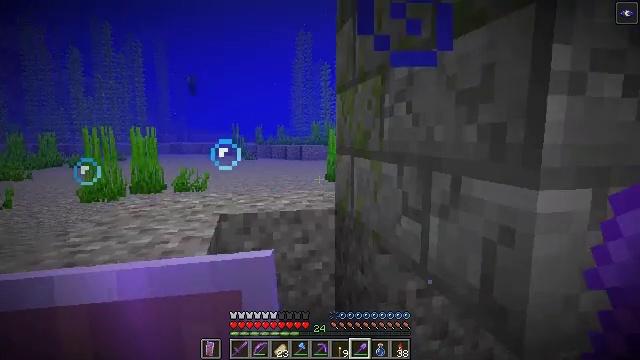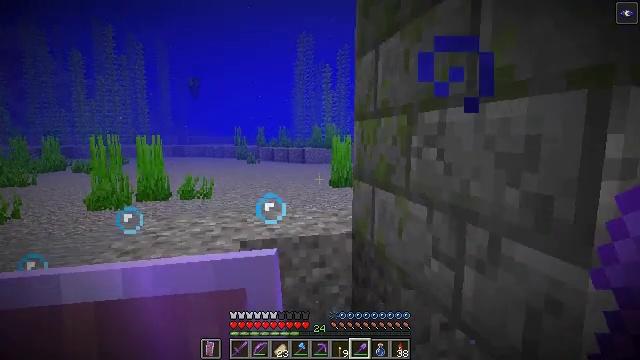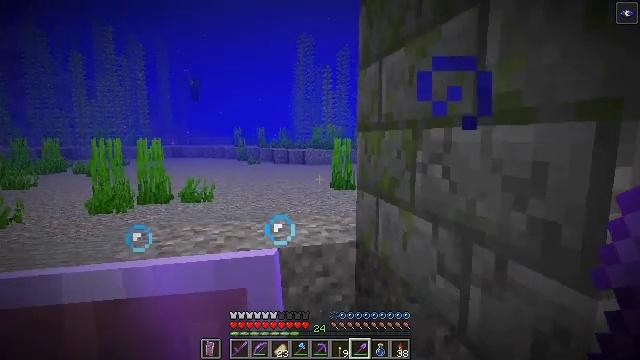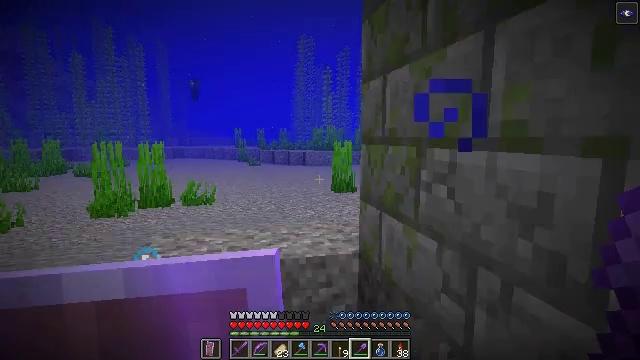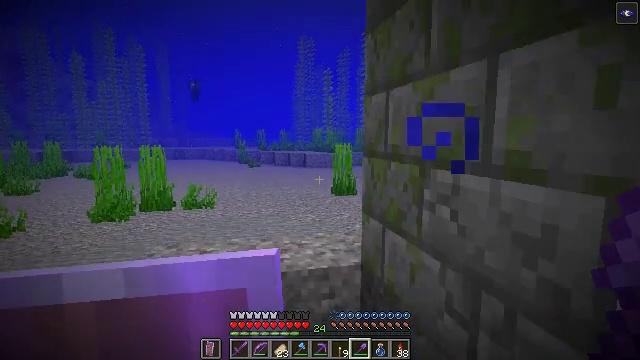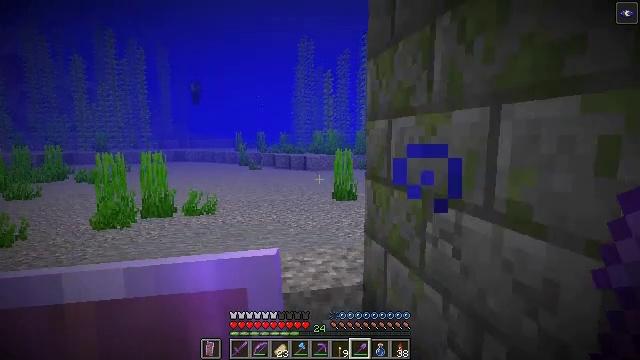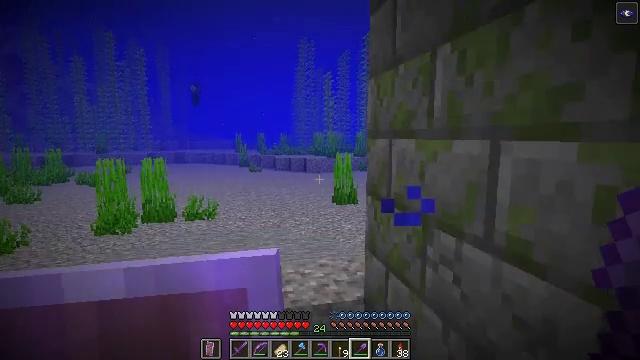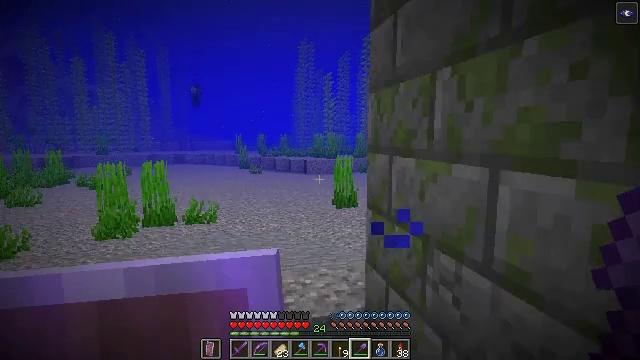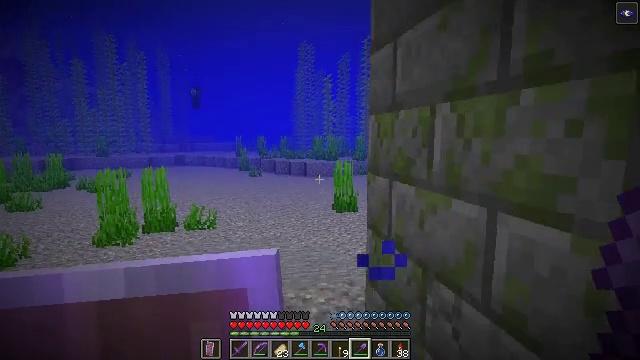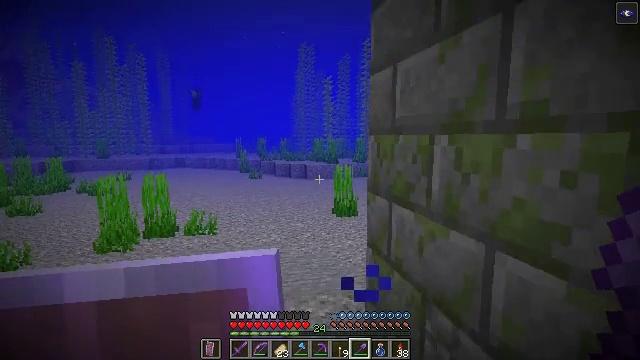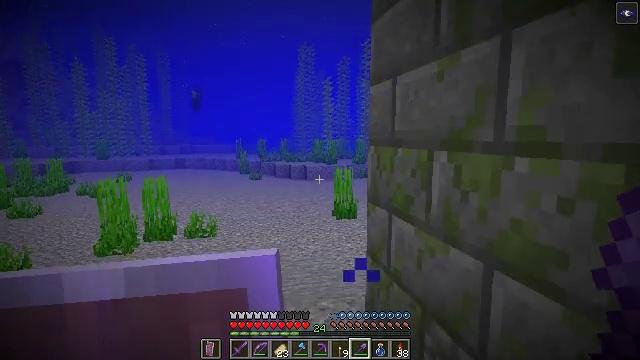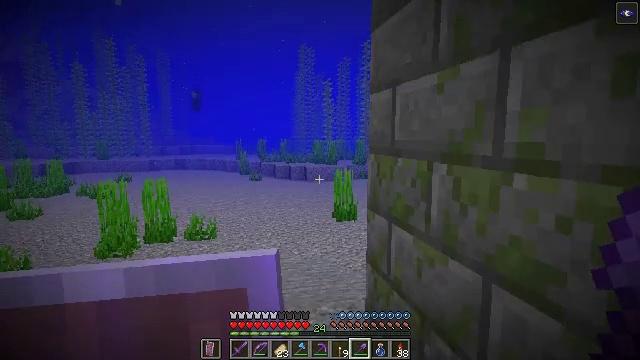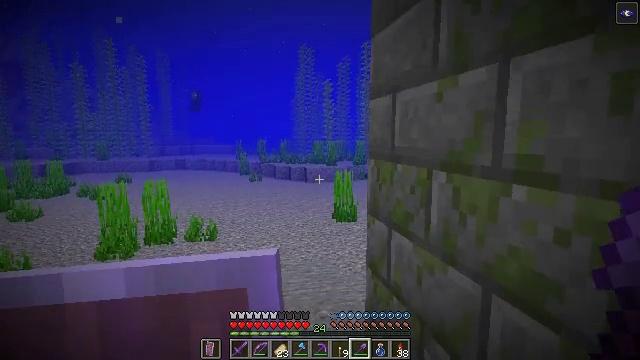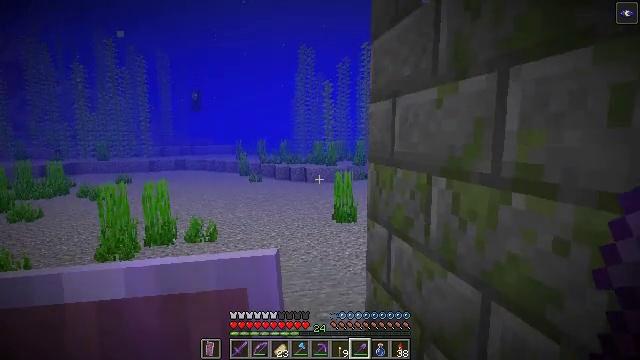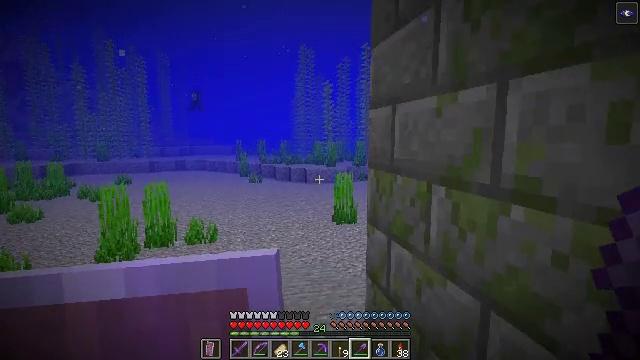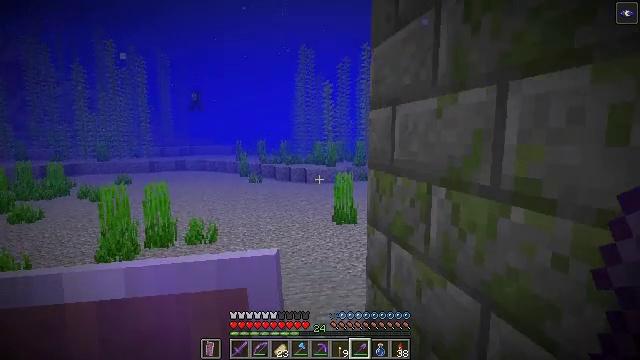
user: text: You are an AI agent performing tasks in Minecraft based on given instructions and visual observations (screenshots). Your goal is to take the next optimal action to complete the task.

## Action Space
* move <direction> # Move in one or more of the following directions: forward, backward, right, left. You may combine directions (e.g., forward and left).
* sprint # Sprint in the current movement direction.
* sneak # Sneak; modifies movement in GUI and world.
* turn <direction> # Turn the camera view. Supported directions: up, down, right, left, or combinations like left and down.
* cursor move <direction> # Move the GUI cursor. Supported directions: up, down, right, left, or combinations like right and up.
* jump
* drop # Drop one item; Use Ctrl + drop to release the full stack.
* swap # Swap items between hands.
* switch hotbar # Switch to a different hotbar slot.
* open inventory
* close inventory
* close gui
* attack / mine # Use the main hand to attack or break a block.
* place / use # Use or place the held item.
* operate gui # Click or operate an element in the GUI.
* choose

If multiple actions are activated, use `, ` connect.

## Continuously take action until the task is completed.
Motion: motion action
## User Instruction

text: Collect gravel for your inventory.
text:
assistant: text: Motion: jump
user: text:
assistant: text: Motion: jump
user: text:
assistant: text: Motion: jump
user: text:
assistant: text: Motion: jump
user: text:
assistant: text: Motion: jump
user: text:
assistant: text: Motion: jump
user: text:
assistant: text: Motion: jump
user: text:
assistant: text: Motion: jump
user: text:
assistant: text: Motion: no_op
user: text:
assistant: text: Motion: no_op
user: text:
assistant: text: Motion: no_op
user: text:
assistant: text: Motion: no_op
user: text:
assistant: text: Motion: no_op
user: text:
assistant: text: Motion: no_op
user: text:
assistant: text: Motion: move left
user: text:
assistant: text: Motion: move left
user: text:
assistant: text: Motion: move left, turn right and down
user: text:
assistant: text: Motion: move left, turn right and down
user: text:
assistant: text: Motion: move left, turn right and down
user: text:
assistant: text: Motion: move left, turn right
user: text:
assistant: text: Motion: move left, turn right
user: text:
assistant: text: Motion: move right
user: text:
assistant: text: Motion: move right
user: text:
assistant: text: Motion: move right
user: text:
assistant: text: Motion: move right
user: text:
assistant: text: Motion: move right
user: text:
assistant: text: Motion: no_op
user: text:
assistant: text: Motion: no_op
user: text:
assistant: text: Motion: turn up
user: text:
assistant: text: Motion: no_op